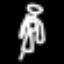
Label: angel